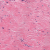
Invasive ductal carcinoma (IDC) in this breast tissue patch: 0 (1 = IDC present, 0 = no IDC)